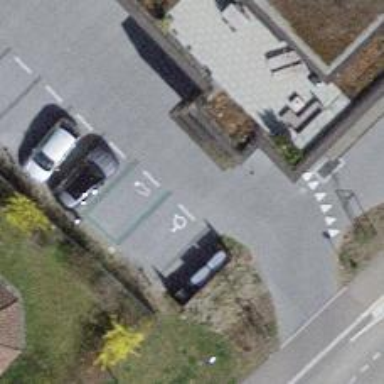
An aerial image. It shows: Charging station.